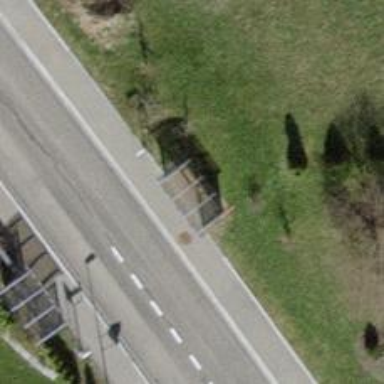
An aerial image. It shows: Shelter for public transport.